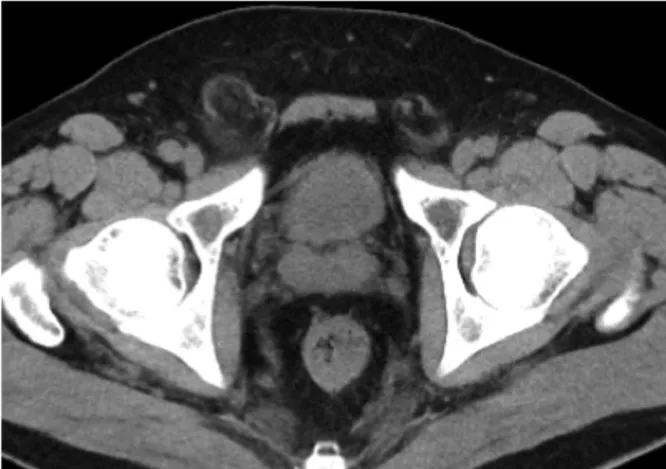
(A) Non-contrast computed tomography suggested an inguinal herniation.
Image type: radiology (ct)